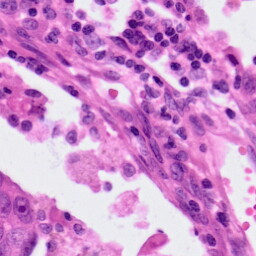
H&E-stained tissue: Lung